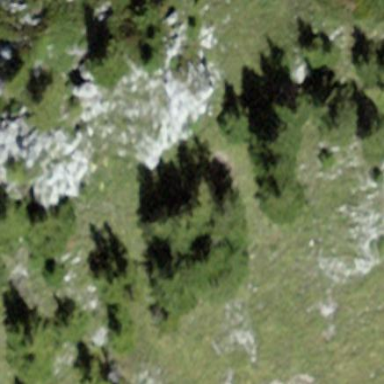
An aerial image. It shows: Patch of scrub vegetation.